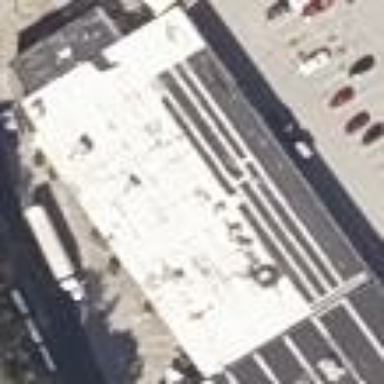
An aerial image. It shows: Mall building.